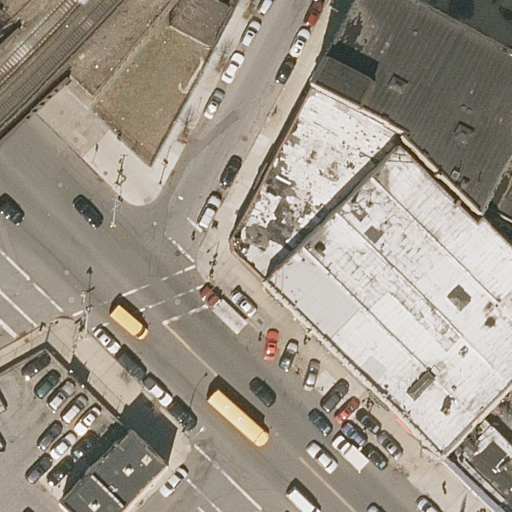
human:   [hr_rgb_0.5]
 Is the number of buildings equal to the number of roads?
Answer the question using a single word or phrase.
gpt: no

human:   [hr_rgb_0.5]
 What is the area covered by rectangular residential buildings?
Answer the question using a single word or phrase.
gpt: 983m2

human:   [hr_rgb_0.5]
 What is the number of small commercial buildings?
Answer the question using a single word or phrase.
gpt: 0

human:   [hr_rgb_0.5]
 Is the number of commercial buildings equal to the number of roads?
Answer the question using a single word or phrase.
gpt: no

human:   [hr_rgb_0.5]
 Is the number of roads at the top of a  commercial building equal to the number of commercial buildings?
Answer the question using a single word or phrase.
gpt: yes

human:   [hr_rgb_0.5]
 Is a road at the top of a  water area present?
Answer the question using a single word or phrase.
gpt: no

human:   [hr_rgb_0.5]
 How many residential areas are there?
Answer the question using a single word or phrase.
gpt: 0

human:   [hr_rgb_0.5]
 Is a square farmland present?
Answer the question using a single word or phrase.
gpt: no

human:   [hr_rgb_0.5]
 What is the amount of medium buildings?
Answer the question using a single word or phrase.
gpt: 2

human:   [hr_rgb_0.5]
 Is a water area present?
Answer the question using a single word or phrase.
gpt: no

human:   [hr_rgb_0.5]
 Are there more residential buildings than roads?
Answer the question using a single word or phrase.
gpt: no

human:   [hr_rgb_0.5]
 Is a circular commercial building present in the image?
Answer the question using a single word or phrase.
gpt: no

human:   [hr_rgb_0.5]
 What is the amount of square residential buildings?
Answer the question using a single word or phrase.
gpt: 0

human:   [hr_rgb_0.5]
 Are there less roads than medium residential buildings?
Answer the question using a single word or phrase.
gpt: no

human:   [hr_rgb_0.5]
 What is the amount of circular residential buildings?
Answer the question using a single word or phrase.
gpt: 0

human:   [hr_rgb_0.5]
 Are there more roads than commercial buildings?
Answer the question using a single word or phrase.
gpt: yes

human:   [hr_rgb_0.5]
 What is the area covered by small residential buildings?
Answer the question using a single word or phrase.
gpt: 38m2

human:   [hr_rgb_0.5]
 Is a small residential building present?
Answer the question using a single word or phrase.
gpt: yes

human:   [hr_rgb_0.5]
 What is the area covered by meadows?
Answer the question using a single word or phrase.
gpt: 0m2

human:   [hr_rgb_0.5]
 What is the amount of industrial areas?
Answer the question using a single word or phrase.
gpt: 0

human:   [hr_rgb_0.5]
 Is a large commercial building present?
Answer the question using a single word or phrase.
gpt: no

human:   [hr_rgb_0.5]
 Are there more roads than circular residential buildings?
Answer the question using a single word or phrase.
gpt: yes

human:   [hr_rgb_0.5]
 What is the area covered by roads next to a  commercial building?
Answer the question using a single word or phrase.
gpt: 0m2

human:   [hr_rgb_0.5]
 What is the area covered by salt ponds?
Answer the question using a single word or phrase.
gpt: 0m2

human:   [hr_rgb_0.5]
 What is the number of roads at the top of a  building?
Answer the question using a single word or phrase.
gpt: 6

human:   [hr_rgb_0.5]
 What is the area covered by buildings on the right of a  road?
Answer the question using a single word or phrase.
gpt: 3788m2

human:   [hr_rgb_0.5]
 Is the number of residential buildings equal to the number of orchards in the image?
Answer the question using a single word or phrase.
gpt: no

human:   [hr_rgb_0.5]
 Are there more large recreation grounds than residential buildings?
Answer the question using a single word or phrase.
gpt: no

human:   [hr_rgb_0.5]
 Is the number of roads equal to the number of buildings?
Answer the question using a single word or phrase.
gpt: no

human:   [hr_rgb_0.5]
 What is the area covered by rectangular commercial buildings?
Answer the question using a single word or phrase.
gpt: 0m2

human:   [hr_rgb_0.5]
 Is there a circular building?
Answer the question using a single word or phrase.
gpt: no

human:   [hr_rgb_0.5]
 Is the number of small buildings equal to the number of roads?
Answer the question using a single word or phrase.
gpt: no

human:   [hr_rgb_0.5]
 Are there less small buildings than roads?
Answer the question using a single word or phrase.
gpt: yes

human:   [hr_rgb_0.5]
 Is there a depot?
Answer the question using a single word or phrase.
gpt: no

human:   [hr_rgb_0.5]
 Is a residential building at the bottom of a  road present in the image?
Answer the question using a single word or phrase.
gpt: yes

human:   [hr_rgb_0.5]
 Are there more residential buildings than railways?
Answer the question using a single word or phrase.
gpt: yes